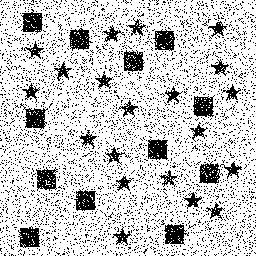
Squares: 12
Triangles: 0
Stars: 20
Total shapes: 32